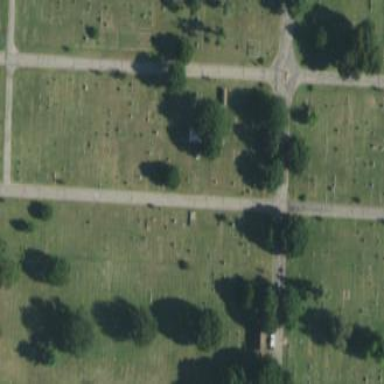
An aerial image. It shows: Cemetery.